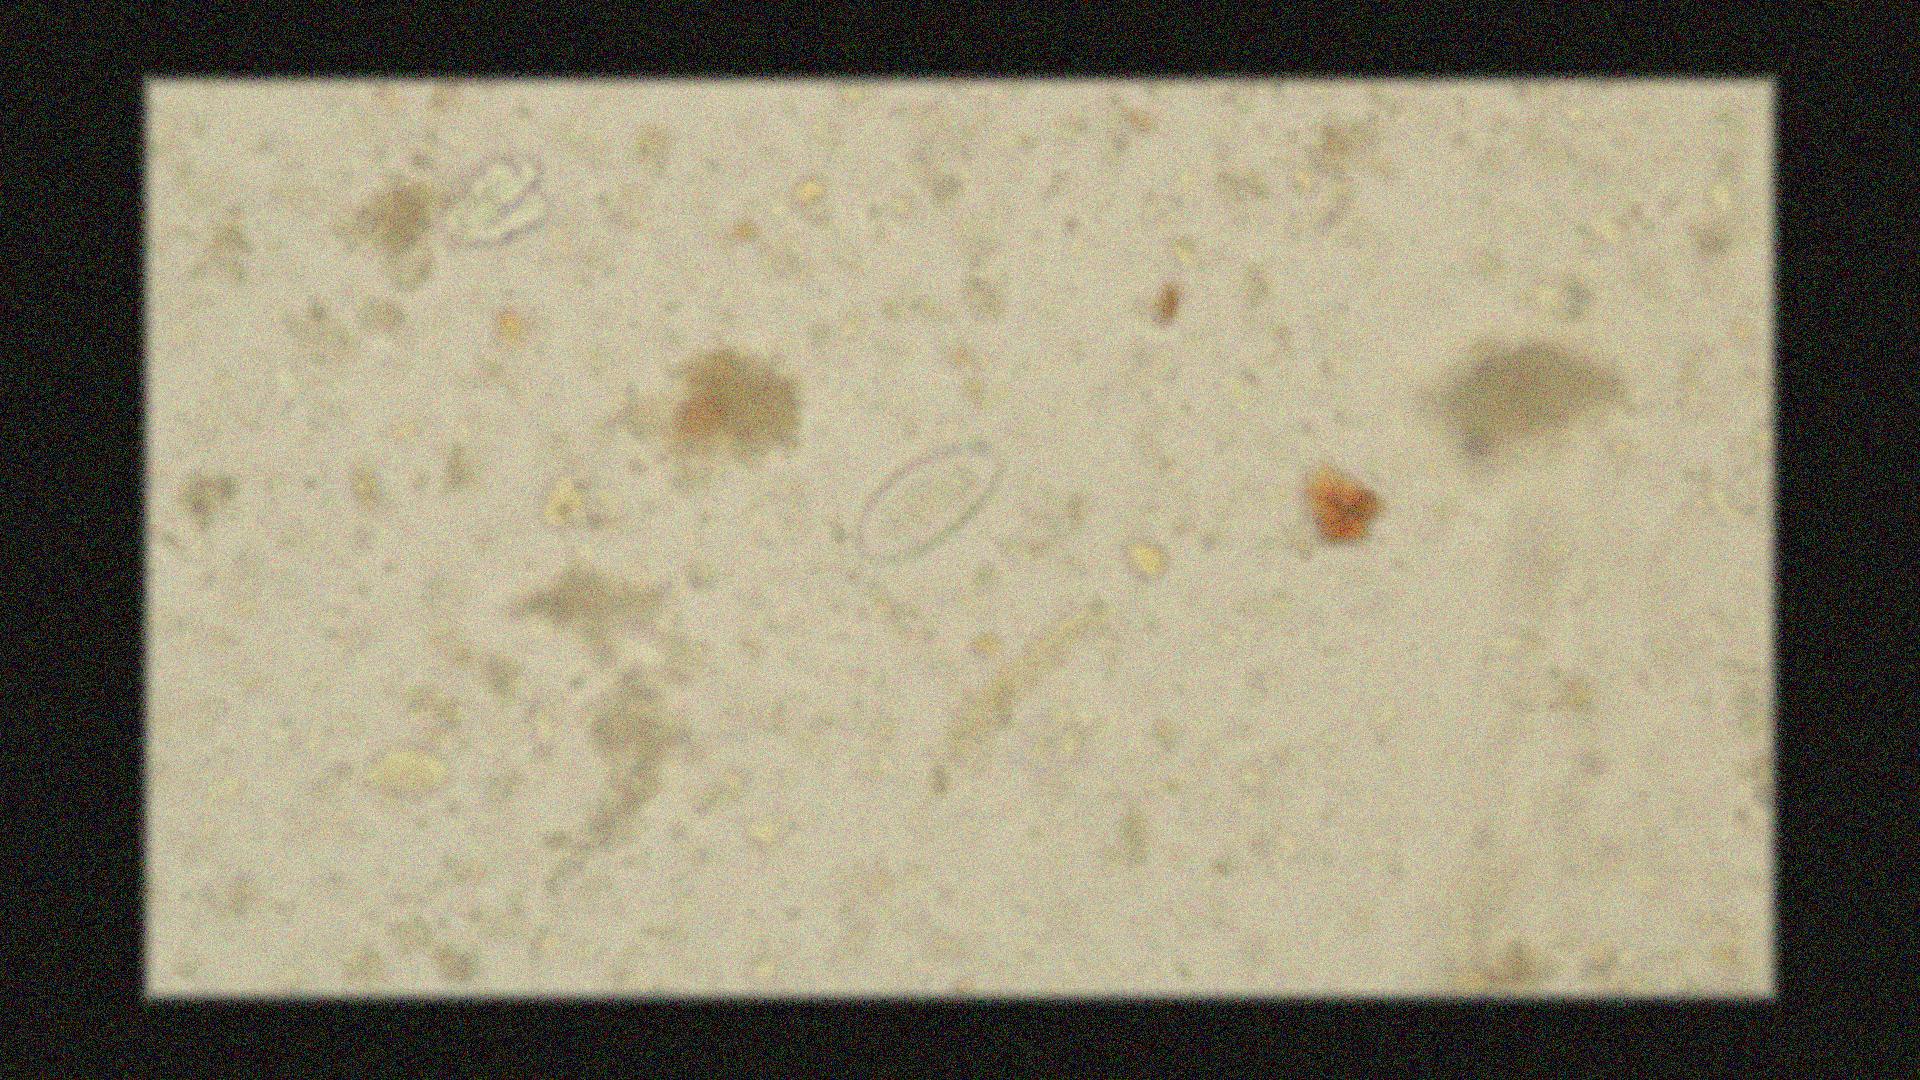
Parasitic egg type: Enterobius vermicularis